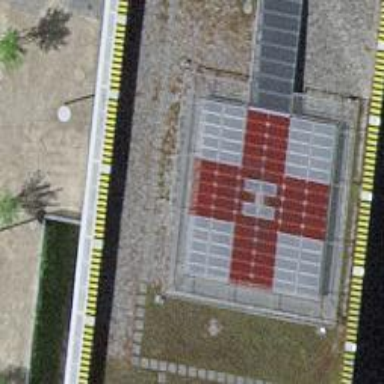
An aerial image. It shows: Image of helipad at airport.